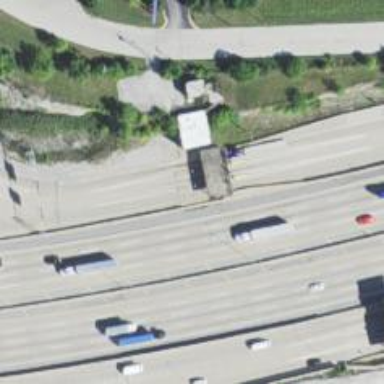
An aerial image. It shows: Toll gantry on the road.